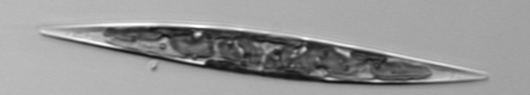
Label: Pleurosigma